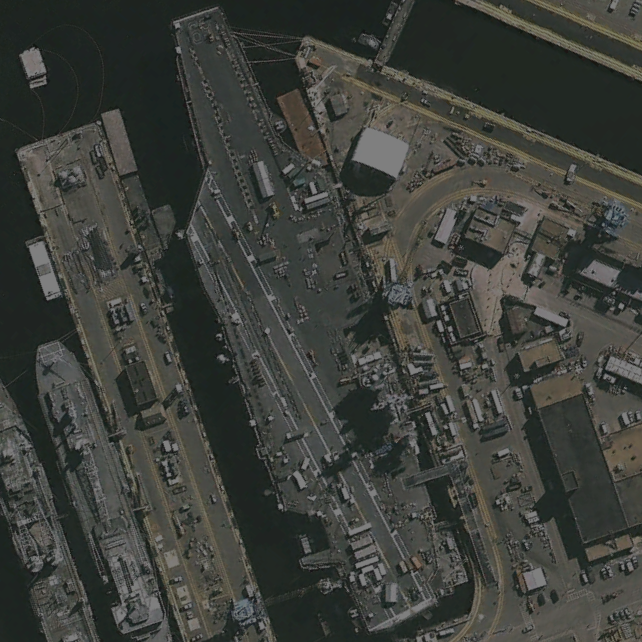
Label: aircraft_carrier